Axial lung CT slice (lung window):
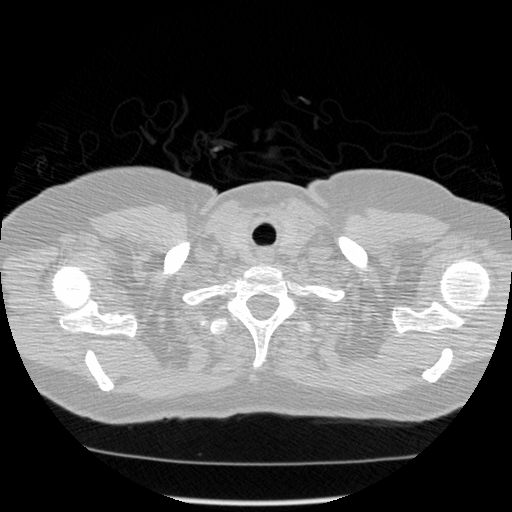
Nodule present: no